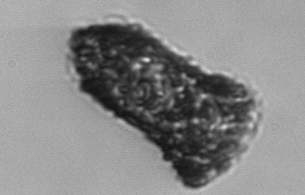
Label: Tintinnopsis